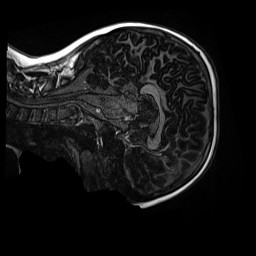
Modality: MP2RAGE
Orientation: sagittal
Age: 9
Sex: male
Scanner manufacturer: siemens
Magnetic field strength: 3 T
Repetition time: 4 s
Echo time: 0.00303 s